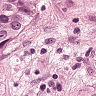
Metastatic tissue present: yes